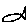
Label: fish